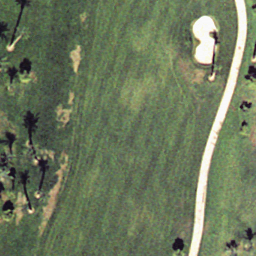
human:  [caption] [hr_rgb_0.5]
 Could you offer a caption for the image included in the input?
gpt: This is a part of a golf course with green turfs and some bunkers and trees .

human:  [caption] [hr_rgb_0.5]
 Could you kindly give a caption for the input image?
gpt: A part of a golf course with some bunkers and trees while a trail goes through the turfs .

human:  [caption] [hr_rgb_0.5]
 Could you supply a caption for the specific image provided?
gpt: Some bunkers and trees with a trail goes through the turfs in the golf course .

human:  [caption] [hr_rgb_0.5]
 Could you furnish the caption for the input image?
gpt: A part of a golf coursea with a trail goes through the turfs and some bunkers and trees .

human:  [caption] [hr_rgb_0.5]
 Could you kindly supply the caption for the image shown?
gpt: Some green bunkers and trees with a trail goes through the turfs in the golf course .